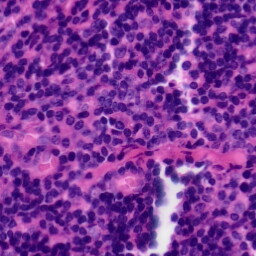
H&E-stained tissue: Tonsil